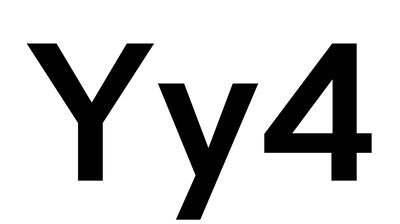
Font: InstrumentSans_SemiBold